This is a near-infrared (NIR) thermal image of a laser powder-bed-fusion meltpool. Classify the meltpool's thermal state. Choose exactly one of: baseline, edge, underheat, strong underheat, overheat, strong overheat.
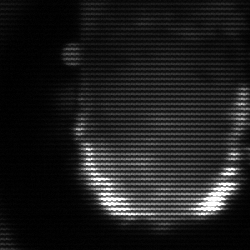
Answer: baseline